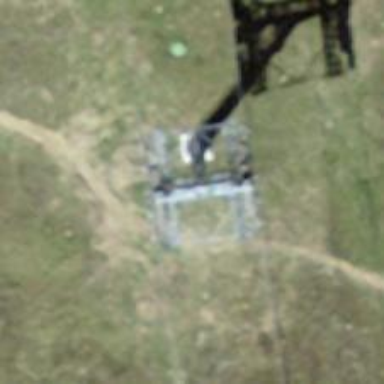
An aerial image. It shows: Pylon used for aerialway.